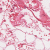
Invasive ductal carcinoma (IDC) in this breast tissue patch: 0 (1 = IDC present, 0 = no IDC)